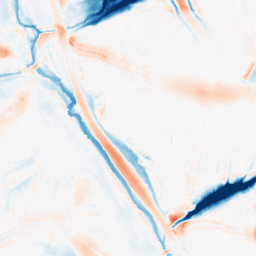
Category: morphological
Decomposition family: tophat_combined
Decomposition parameters: size: 20
Upsampling method: bilinear
Upsampling parameters: scale: 4
Upsampling scale: 4